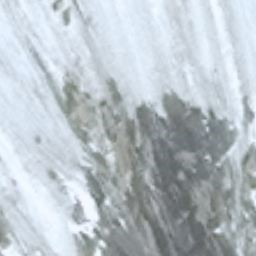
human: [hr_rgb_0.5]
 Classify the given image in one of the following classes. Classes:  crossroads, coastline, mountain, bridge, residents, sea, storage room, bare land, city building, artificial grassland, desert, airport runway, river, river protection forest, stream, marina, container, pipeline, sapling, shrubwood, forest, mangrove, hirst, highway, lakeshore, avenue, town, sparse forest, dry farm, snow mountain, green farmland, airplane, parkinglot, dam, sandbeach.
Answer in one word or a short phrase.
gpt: snow mountain